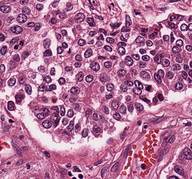
Tumor epithelial tissue: yes
Tumor-associated stroma tissue: yes
Normal tissue: no